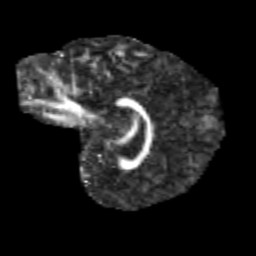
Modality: FA
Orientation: sagittal
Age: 12
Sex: male
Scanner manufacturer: siemens
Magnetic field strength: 3 T
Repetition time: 3.8 s
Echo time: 0.07 s